Field crop: maize
Growth stage: 2
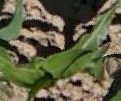
Species: maize